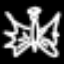
Label: angel